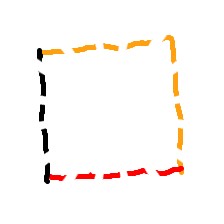
Shape: square